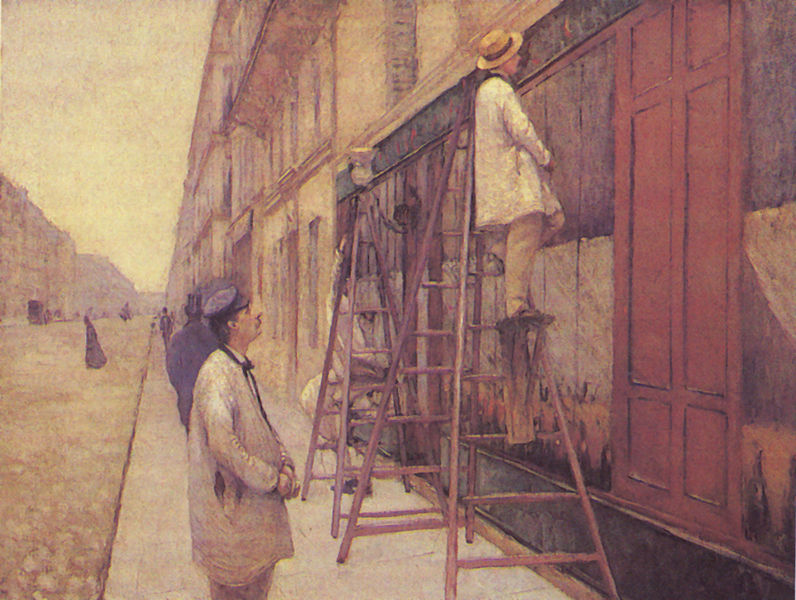
Titel: Die Fassadenmaler
Künstler: Gustave Caillebotte
Institution: Privatsammlung
Schlagwörter: gemälde, himmel, mann, weiß, frauen, gelb, grün, impressionismus, menschen, ocker, stadt, ufer, braun, fenster, frankreich, frau, fussgänger, grau, holz, hut, hüte, jahrhundertwende, kleid, laterne, männer, paris, profil, schaufenster, schwarz, strasse, szene, tür, dach, haus, rot, weg, beige, malerei, zylinder, anzug, hose, jacke, kappe, mütze, wand, blass, kragen, stehen, bild, herr, schauen, öl, ferne, häuser, morgen, mantel, personen, england, rosa, farbig, schiffe, fassade, fassaden, passanten, perspektive, pflaster, türen, schuhe, zuschauer, mauer, farbe, lila, violett, fabrik, kutsche, laden, werbung, arbeiter, beobachter, leiter, langeweile, schnäuzer, strohhut, krawatte, impressionistisch, realistisch, maler, tor, wände, bücken, bürgersteig, gehsteig, hauswand, passant, sprossen, munch, gehweg, kopfsteinpflaster, trottoir, bordstein, plakat, kittel, malen, anschauen, architrav, fries, sims, gesims, schlips, handwerker, tischler, bahn, fensterbrett, halsbinde, kassetten, bild im bild, schirmmütze, brau, gucken, fahrzeuge, baustelle, nischen, überstand, gesteig, urbanität, überbau, leitern, passiv, perpsektive, halsschleife, anstreicher, auftragsgeber, bordsteinkante, mucn, plakatierer, putzer, frühes 20. jh.